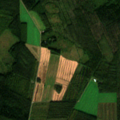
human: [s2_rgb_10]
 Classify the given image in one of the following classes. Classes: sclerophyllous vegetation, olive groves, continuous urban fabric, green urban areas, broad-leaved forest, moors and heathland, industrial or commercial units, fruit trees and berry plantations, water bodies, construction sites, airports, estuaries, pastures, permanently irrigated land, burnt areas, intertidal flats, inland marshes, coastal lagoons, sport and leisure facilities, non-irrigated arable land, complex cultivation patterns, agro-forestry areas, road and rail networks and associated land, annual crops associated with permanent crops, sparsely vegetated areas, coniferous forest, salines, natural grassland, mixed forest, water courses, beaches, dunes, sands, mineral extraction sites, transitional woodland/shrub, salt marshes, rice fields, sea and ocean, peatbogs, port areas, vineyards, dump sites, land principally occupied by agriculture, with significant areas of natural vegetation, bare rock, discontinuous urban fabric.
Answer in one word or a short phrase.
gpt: non-irrigated arable land, coniferous forest, mixed forest, transitional woodland/shrub